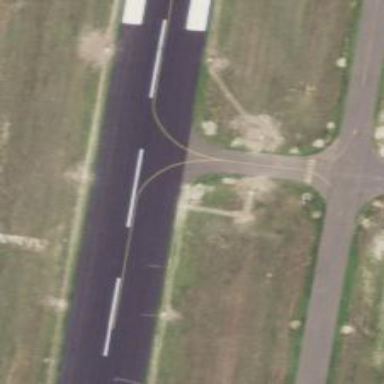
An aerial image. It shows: Image of taxiway at airport.